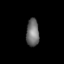
Tissue: lung
Cell type: Epithelial cells
Senescence score: 0.1203
Nuclear area (px): 347
Mean DAPI intensity: 111.432